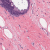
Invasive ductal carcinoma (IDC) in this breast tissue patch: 0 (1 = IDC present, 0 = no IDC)